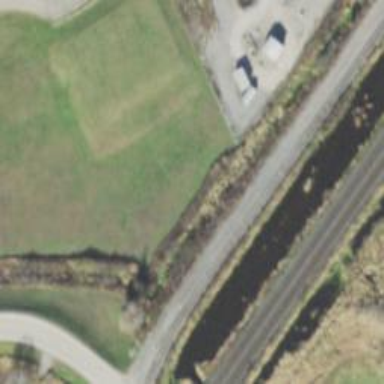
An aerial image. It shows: Railway siding for service.